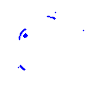
Particle: kaon